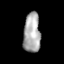
Tissue: lung
Cell type: Smooth muscle cells
Senescence score: 0.6468
Nuclear area (px): 655
Mean DAPI intensity: 171.499